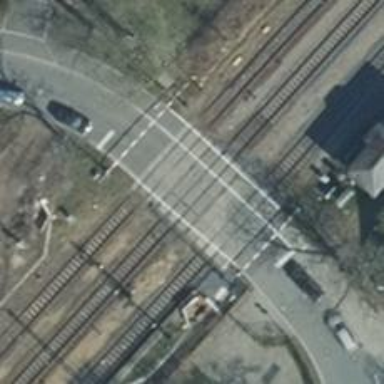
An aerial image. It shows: Level crossing at the railway with full barrier.